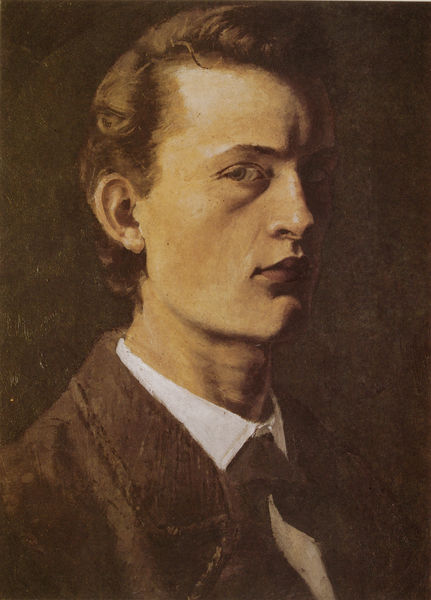
Titel: Selbstbildnis
Künstler: Edvard Munch
Standort: Oslo
Institution: Munch-Museet
Schlagwörter: dunkel, gemälde, kopf, mann, schatten, weiß, braun, hell, mund, nase, profil, stirn, blick, beige, malerei, anzug, hemd, jacke, augen, gesicht, kragen, bildnis, hals, herr, portrait, porträt, öl, lippen, locken, ohren, man, krawatte, jackett, selbstporträt, selbstbildnis, kravatte, hamd, karl, cord, cordanzug, adamsapfel, hofer, nasae, kravate, klips, sord